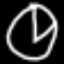
Label: clock